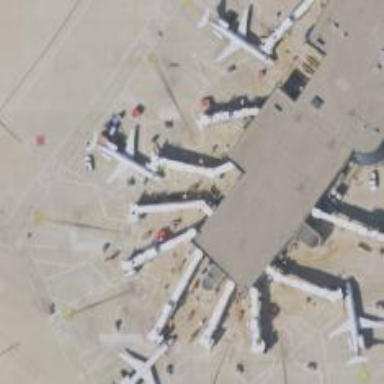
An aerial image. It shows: Airport gate.